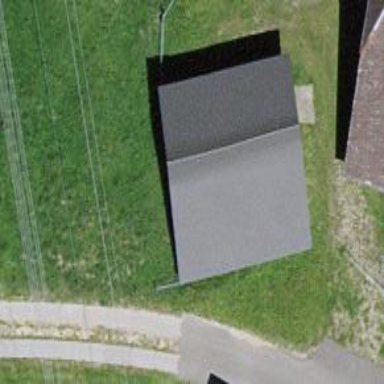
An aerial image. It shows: Rural barn.